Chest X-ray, AP view. Patient: 55 years old, sex F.
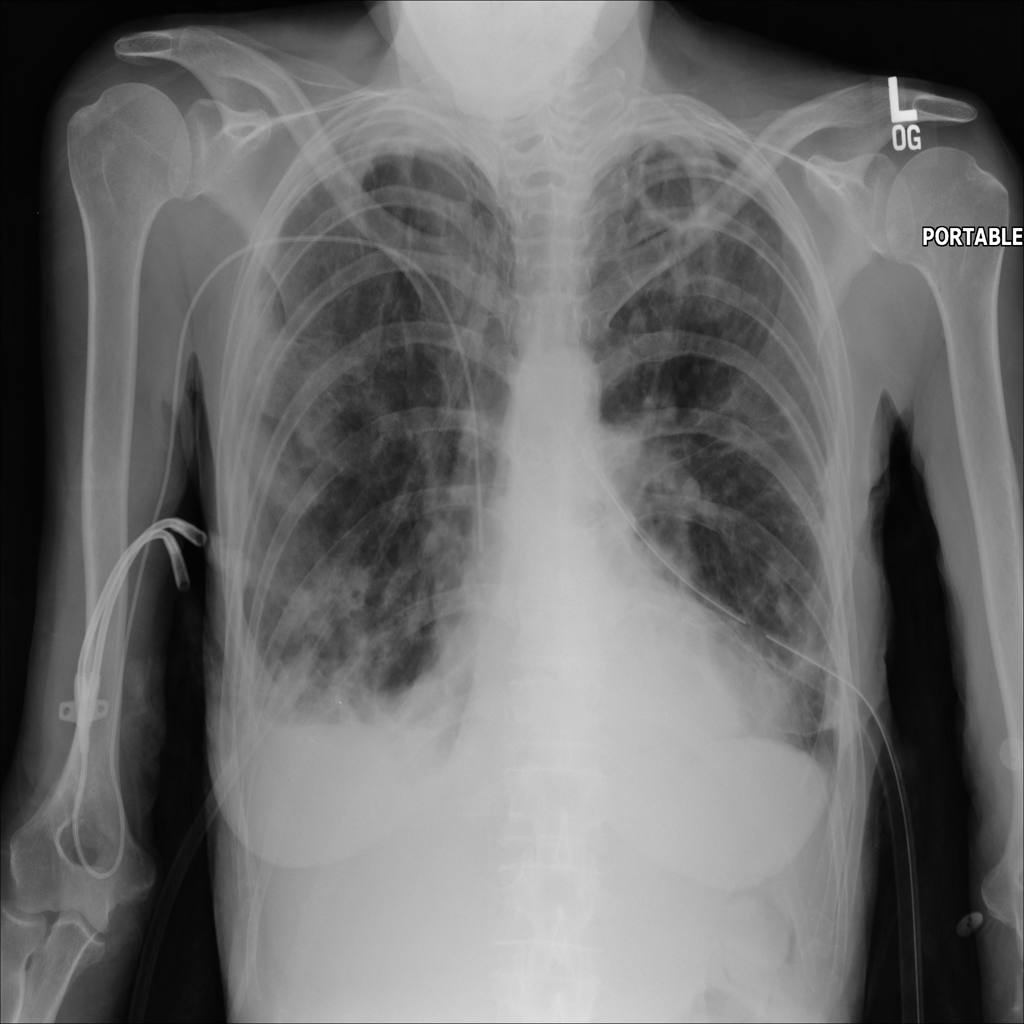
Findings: Infiltration